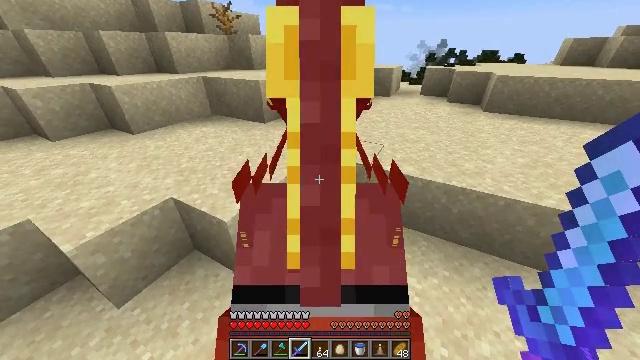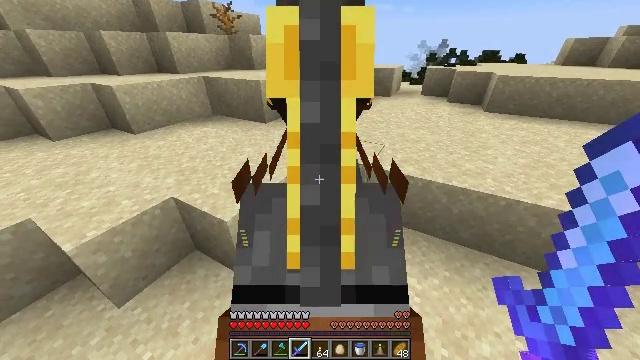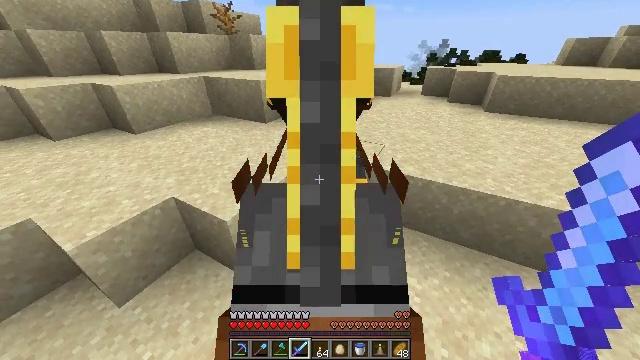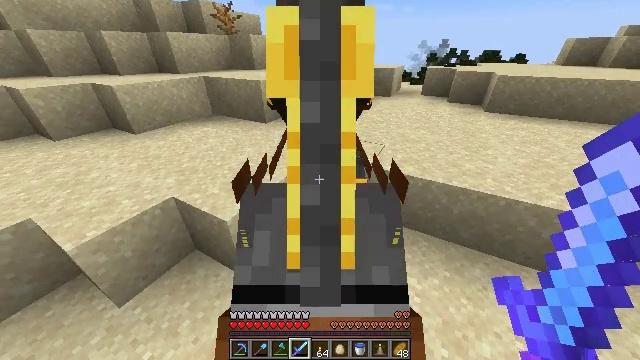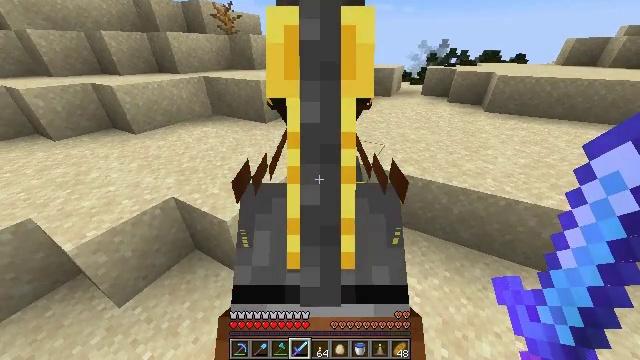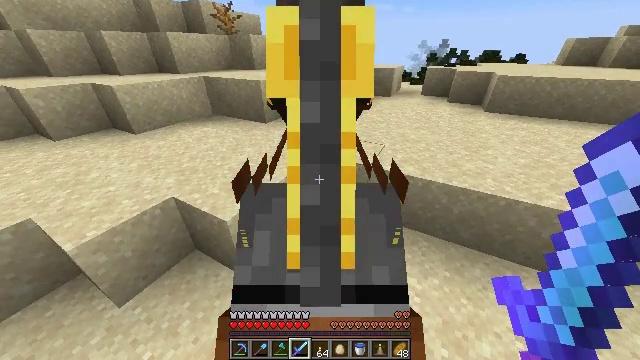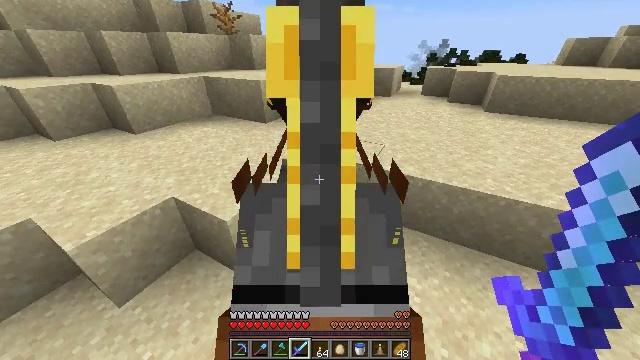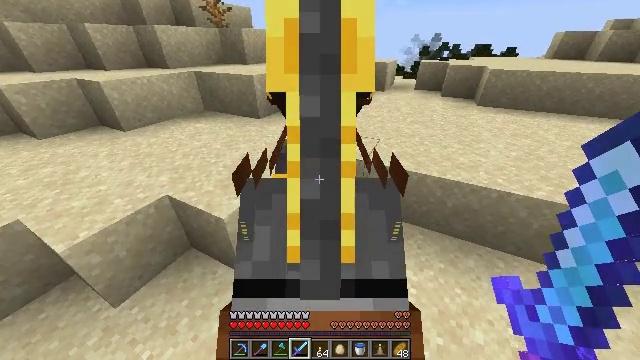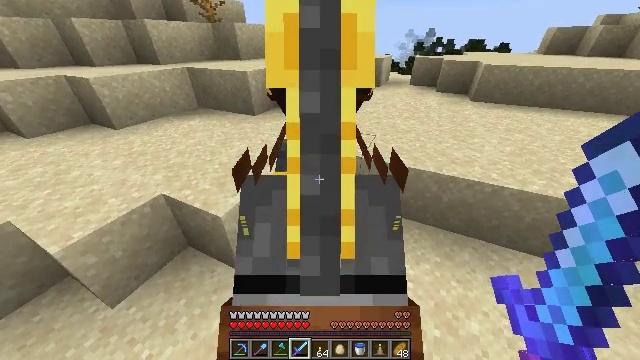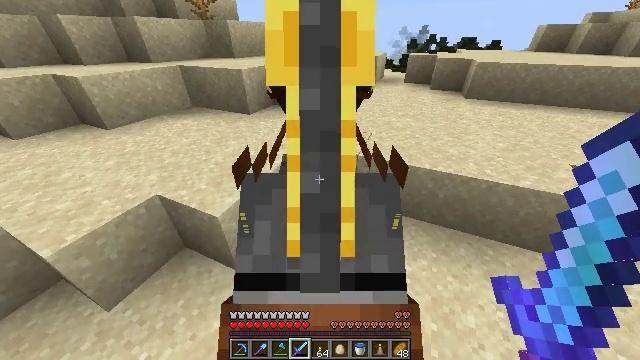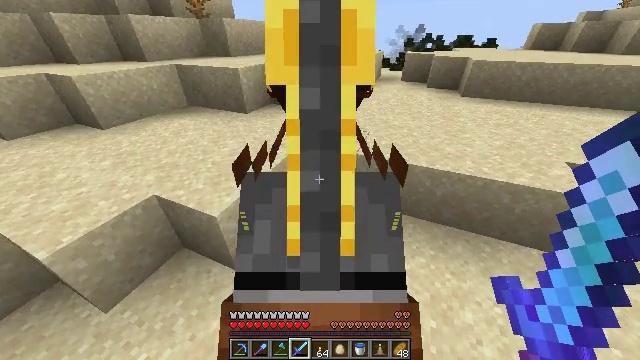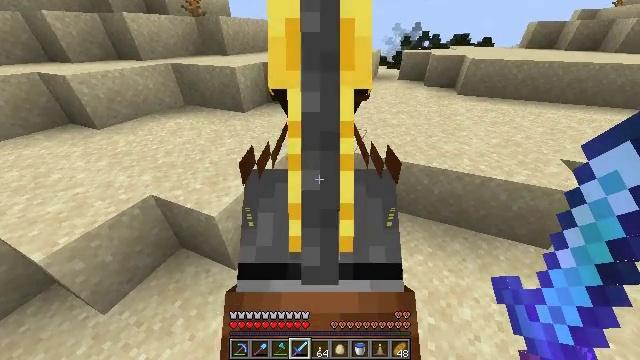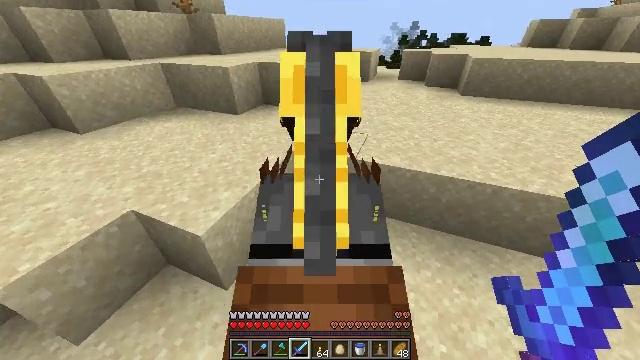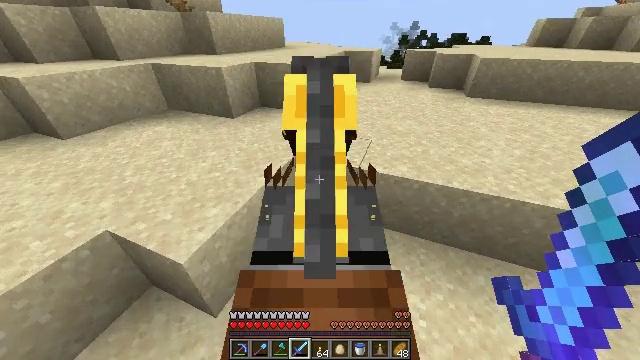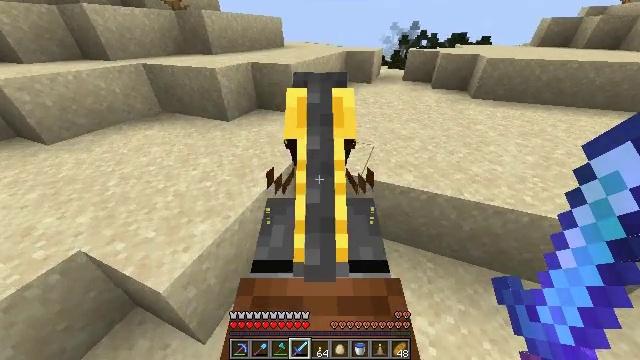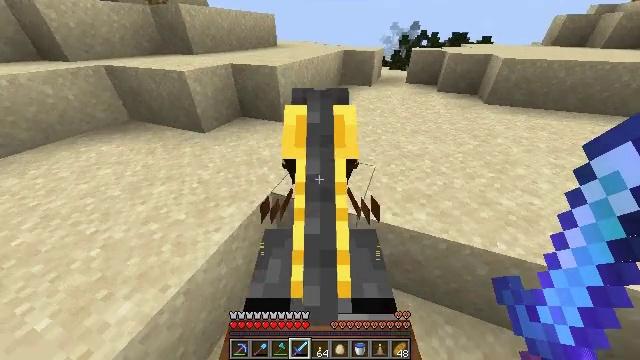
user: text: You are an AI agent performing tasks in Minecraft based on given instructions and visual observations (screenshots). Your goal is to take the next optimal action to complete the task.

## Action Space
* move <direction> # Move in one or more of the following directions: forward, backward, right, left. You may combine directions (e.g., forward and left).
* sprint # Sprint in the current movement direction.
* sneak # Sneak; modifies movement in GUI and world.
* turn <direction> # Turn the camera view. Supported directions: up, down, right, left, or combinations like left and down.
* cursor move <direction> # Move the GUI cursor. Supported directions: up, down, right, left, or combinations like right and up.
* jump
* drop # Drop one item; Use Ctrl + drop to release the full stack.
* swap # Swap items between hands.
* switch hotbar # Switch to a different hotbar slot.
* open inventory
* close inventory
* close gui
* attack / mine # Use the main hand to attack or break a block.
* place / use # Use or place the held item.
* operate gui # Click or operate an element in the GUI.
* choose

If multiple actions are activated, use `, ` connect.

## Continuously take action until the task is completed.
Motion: motion action
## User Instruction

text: Break the sandstone to collect.
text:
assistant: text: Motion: move forward, sprint
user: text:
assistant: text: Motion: move forward, sprint
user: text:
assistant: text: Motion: move forward, sprint
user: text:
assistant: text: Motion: move forward, sprint
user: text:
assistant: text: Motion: move forward, sprint
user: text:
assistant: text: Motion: move forward, sprint
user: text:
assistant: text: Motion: move forward, sprint, turn right and down
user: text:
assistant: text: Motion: move forward, sprint, turn right
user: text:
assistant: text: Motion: move forward, sprint, turn right
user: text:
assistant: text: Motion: move forward, sprint
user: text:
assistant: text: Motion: move forward, sprint
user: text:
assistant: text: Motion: move forward, sprint
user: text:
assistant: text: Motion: move forward and move right, sprint
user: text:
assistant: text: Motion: move forward and move right, sprint
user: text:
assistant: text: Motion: move forward and move right, sprint
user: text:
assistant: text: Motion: move forward and move right, sprint
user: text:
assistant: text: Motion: move forward and move right, sprint
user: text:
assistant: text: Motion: move forward and move right, sprint
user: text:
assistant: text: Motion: move forward and move right, sprint, turn left
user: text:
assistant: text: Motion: move forward and move right, sprint
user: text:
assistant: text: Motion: move forward and move right, sprint
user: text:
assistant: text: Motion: move forward, sprint, turn left
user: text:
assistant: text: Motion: move forward, sprint, turn left and up
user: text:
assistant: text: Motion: move forward, sprint, turn left
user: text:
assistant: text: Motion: move forward, sprint
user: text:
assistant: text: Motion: move forward, sprint, turn left
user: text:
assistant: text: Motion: move forward, sprint, turn left
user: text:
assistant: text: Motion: move forward, sprint, turn left
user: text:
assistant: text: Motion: move forward, sprint, turn left
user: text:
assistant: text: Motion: move forward, sprint